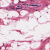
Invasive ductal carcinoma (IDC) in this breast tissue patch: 0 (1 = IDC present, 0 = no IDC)